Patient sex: M
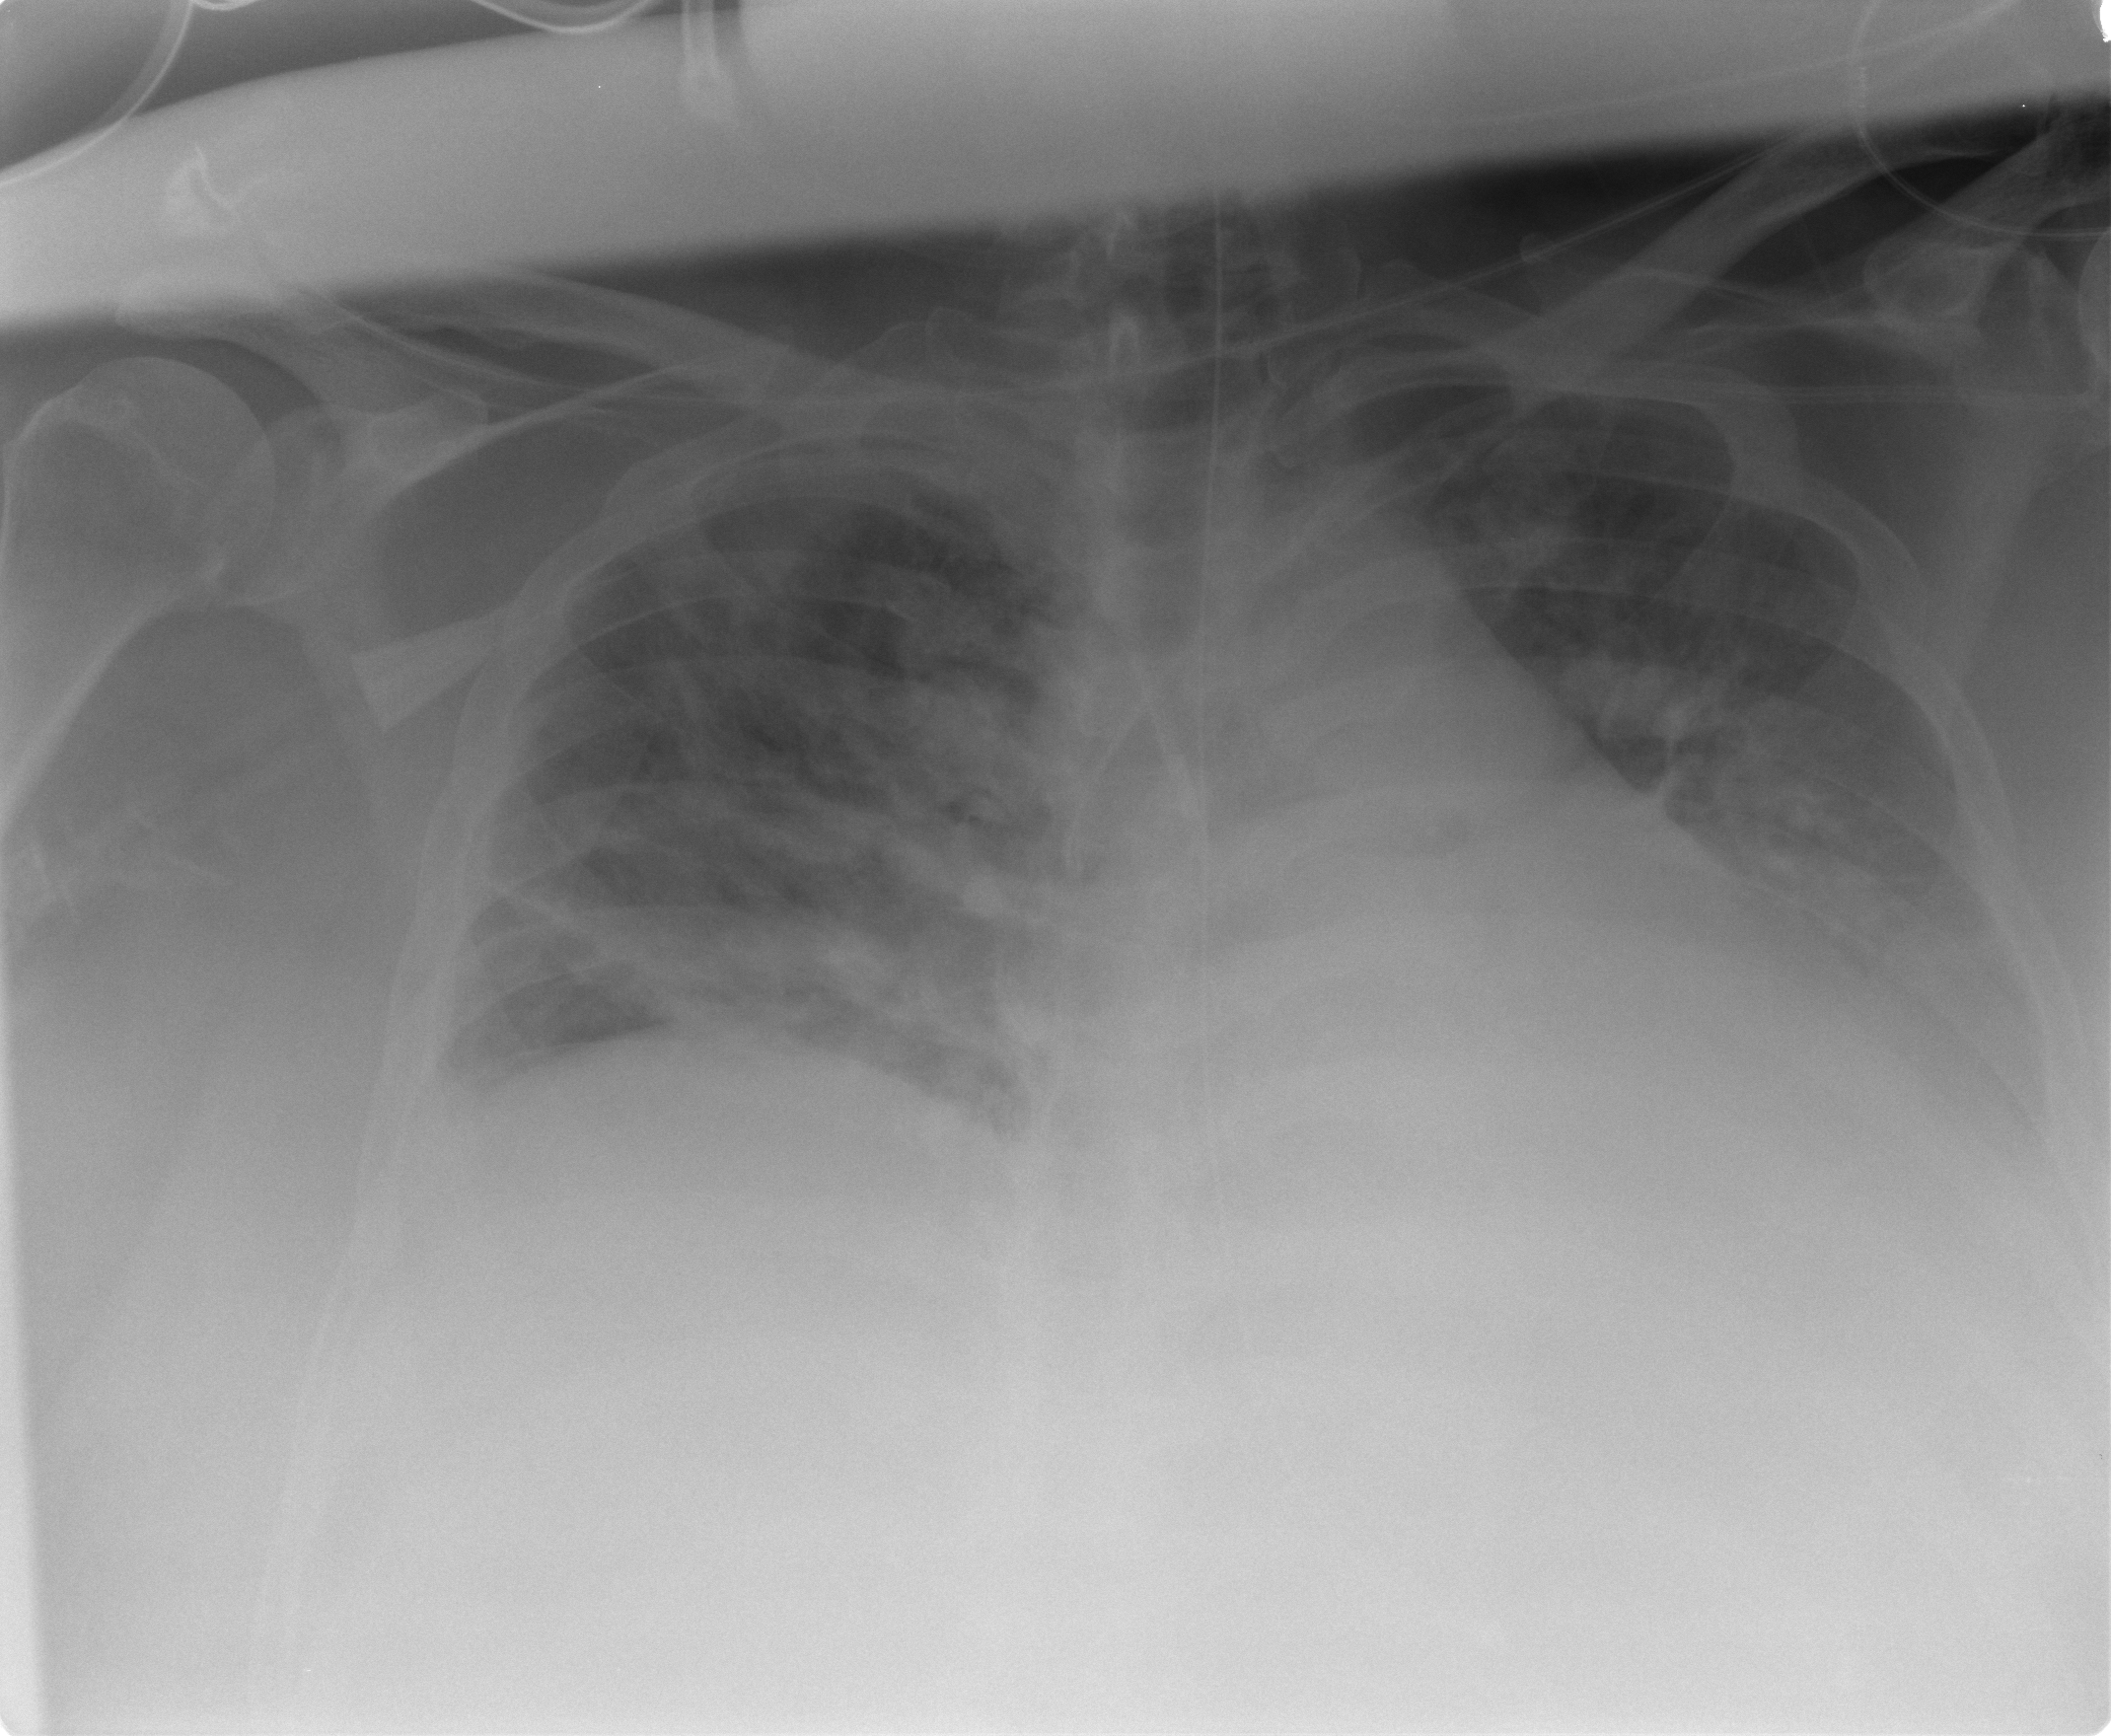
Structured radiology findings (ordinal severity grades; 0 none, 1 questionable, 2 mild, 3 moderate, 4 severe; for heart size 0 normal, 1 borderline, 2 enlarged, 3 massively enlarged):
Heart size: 2
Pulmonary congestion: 2
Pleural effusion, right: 0
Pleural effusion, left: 2
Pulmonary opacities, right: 2
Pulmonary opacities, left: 2
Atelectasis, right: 2
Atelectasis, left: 2